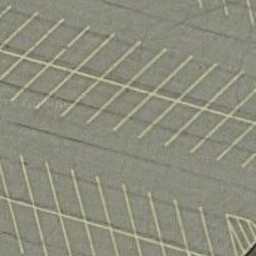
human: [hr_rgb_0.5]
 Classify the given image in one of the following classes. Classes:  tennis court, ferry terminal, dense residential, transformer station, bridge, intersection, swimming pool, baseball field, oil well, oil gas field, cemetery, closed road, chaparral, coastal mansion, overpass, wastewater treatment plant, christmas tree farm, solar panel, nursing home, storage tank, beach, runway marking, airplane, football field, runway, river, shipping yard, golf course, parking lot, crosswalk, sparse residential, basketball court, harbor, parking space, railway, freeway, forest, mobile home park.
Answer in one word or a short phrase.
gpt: parking space